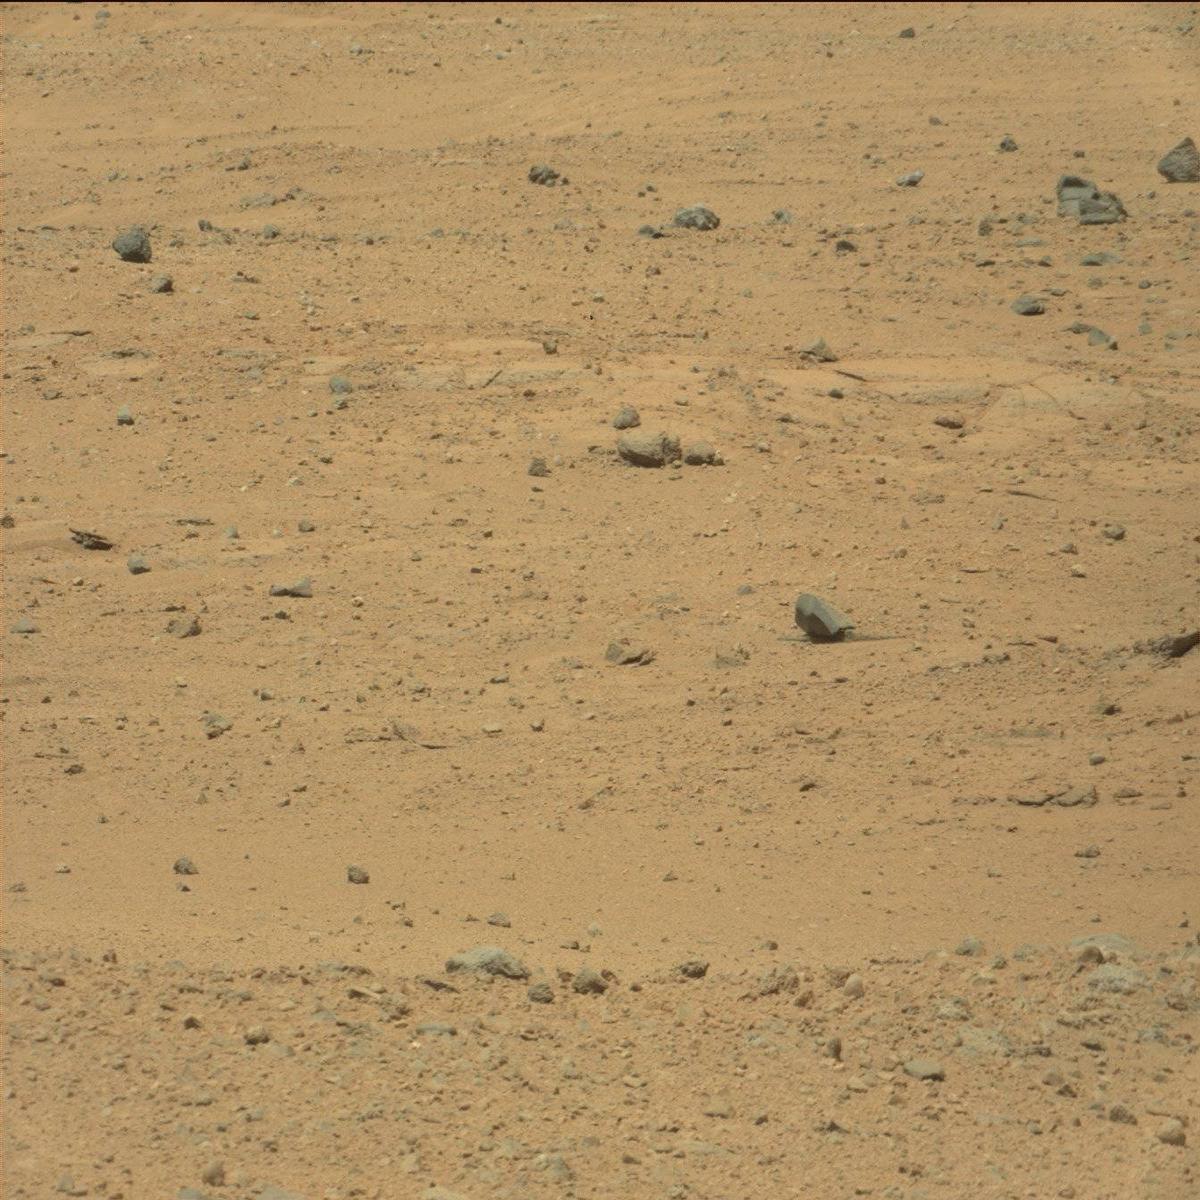
Terrain classes present: Bedrock, Rock, Sand / Soil